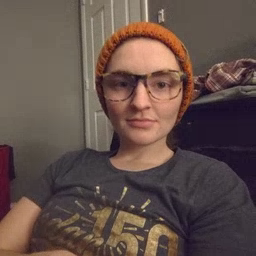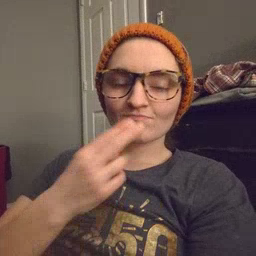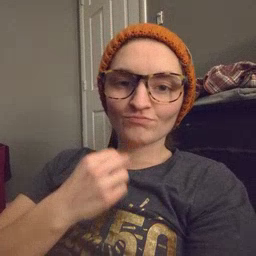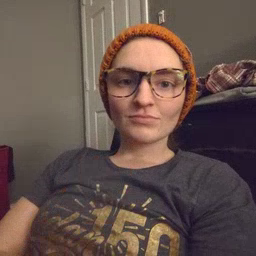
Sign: cute